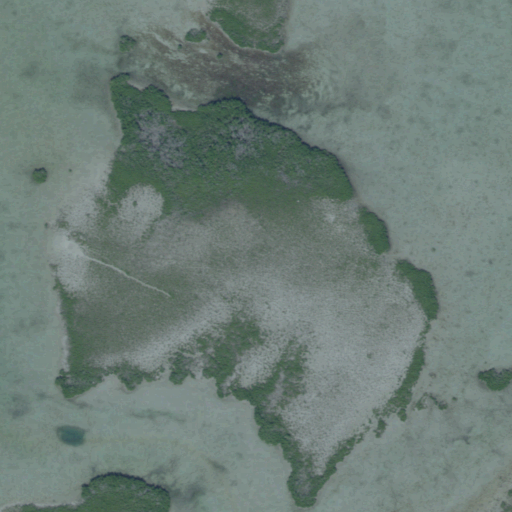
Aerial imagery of island in Florida named Key Who containing open water, herbaceous wetlands, and woody wetlands